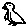
Label: bird